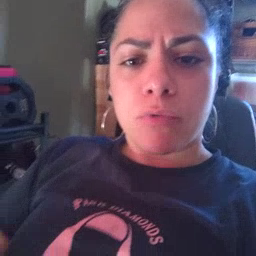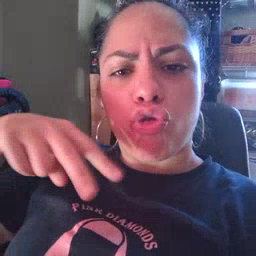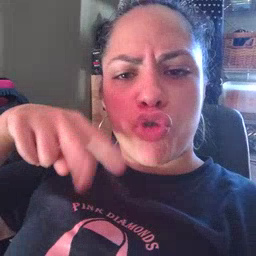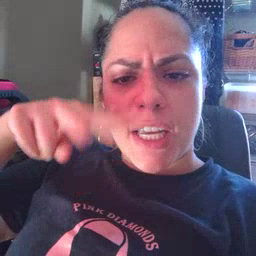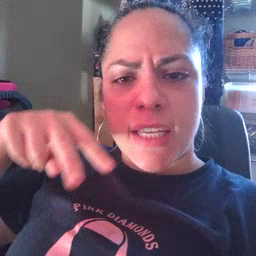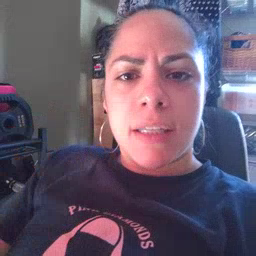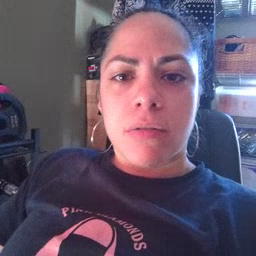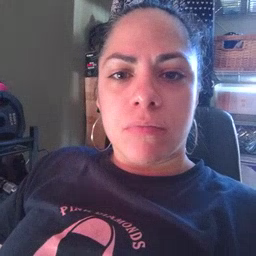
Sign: read